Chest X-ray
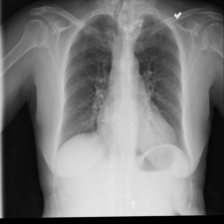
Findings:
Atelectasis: negative
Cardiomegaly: positive
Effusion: negative
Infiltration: negative
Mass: negative
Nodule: negative
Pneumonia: negative
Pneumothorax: negative
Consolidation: negative
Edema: negative
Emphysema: negative
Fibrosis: negative
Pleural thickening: negative
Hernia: negative